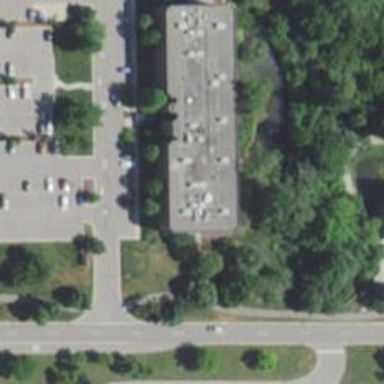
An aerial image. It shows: Healthcare clinic is depicted in the image.